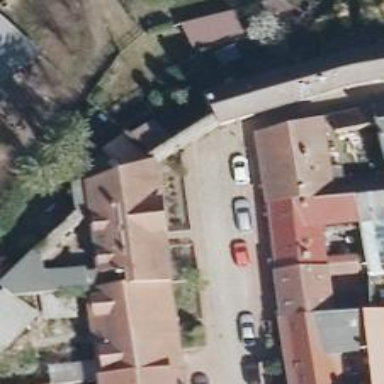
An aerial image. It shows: Residential road with sidewalks on both sides.